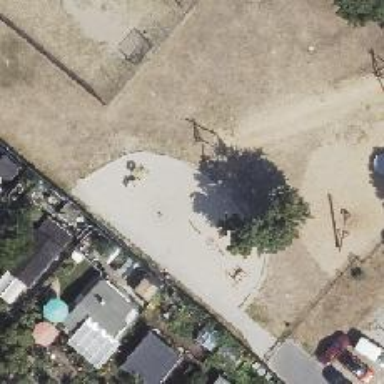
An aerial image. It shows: Playground with springy equipment.